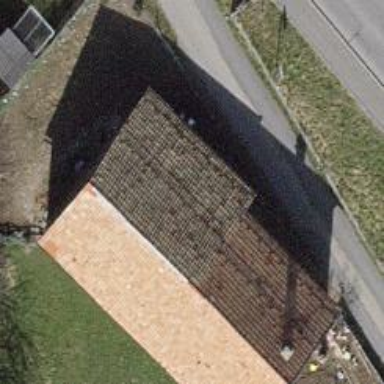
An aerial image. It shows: Farm building.